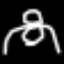
Label: airplane